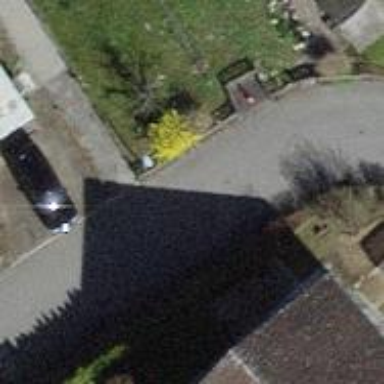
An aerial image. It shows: Footway.